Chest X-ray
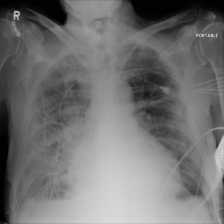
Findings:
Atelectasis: negative
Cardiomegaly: negative
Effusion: negative
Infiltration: negative
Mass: negative
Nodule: negative
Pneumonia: negative
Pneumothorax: negative
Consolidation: negative
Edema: negative
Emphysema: negative
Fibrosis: negative
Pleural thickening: negative
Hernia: negative